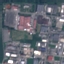
Land use / land cover: Industrial